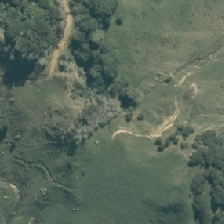
Land cover: broadleaved_indigenous_hardwood